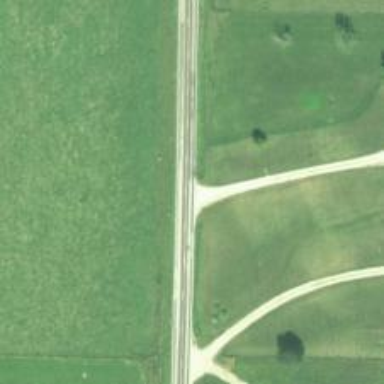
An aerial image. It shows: Tertiary road.